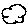
Label: cloud